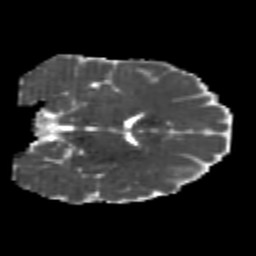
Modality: MD
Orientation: coronal
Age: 23
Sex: male
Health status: healthy
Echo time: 0.074 s